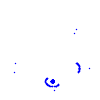
Particle: kaon